Question: My Windows Server is running an web application on IIS 7.5.
I'm wondering why IIS application pools use a lot of memory.
Please refer to the screenshop I captured from the servere.

In the application pool named TEST 2.0 (.NET Framework Version 2.0), there is only one small web service. However, it takes about 3GB for Virtual Bytes.
Also, in the application pool named TEST 4.0 (.NET Framework Version 4.0), there is only one web service doing nothing. However, it allocates about 9GB for Virtual Bytes.
Do you know why IIS 7.5 occupies huge memory? What's the problem?
Do you have any intuitive ideas about it?
To give you more ideas, here is my system environment:
- -
---
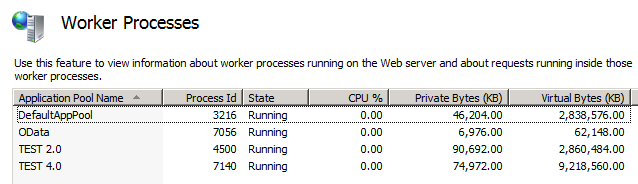
Answer: Short answer: Nothing is wrong :)
You are not actually using 2GB of RAM. That is merely the allowed address space for this process. is the measure of RAM usage (so, 90MB in this case).
From the PerfMon definition for Virtual Bytes:
- Virtual Bytes is the current size, in bytes, of the virtual address space the process is using. Use of virtual address space does not necessarily imply corresponding use of either disk or main memory pages. Virtual space is finite, and the process can limit its ability to load libraries.